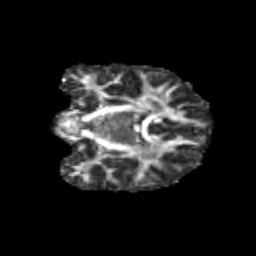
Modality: FA
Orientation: coronal
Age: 10
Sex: female
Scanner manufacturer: siemens
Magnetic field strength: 3 T
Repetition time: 3.8 s
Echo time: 0.07 s